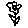
Label: flower